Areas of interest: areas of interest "Community Center"
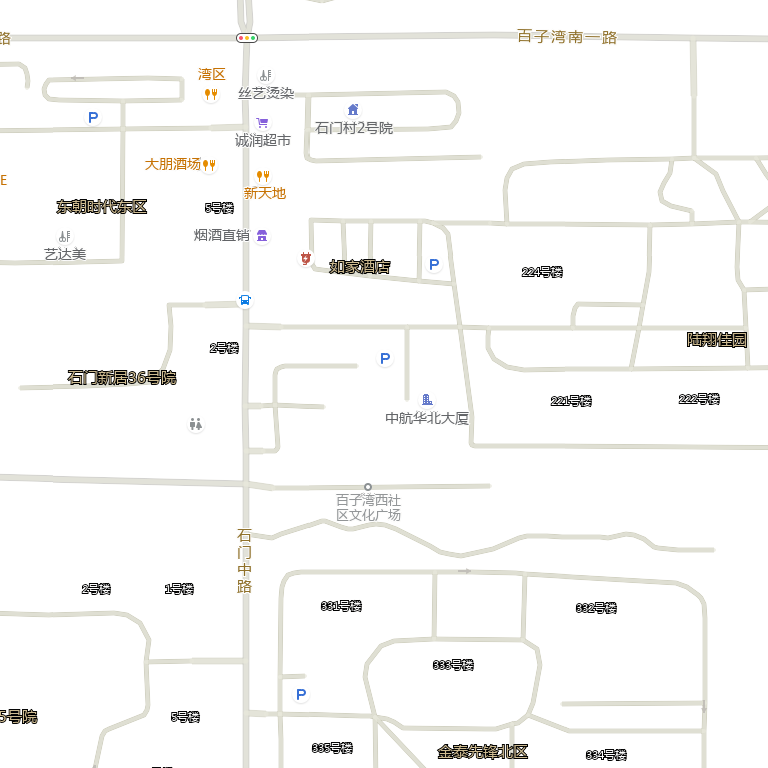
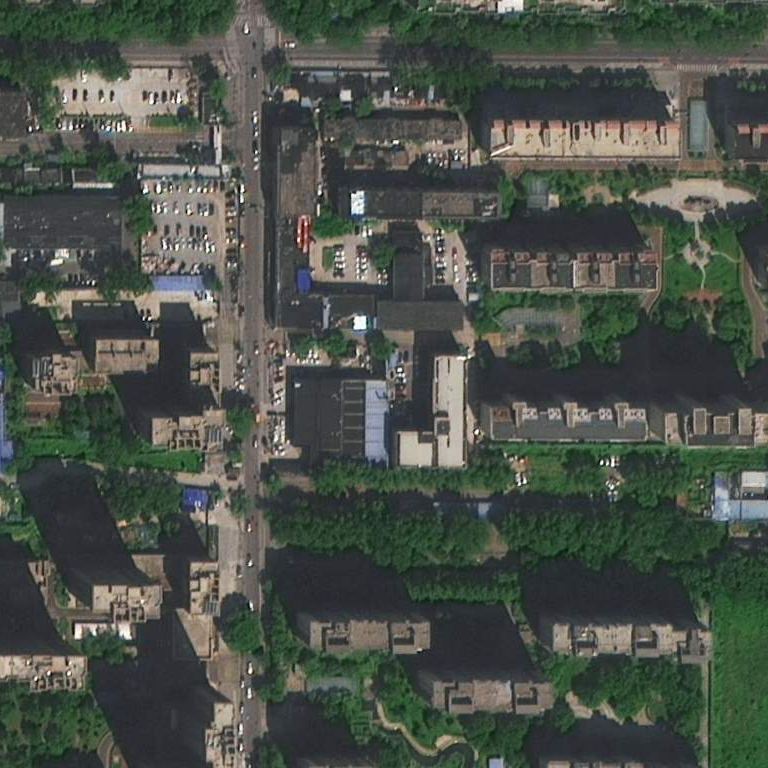